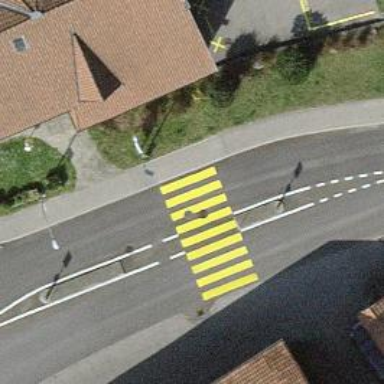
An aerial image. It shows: Zebra crossing with island in the middle. The crossing is marked with zebra markings.